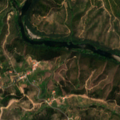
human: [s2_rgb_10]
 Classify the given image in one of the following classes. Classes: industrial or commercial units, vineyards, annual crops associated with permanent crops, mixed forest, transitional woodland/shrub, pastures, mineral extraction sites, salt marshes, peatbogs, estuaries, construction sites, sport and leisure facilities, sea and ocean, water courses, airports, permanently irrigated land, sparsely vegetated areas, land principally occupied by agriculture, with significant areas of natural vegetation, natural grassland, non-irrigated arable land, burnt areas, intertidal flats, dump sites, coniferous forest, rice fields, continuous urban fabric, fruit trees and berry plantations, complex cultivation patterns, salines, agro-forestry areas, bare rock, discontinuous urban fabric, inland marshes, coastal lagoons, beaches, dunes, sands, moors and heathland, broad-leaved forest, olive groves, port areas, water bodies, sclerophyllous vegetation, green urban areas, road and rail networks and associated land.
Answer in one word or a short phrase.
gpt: complex cultivation patterns, transitional woodland/shrub